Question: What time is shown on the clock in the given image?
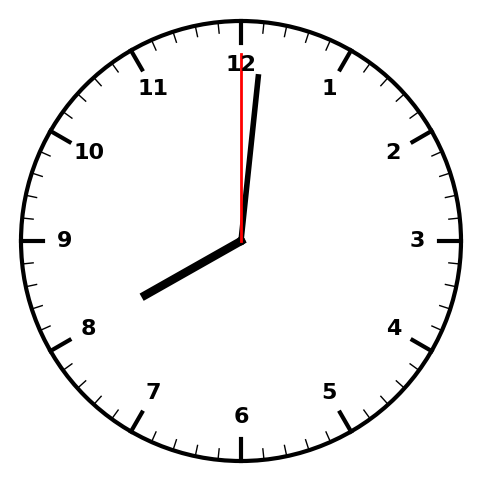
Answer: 08:01:00